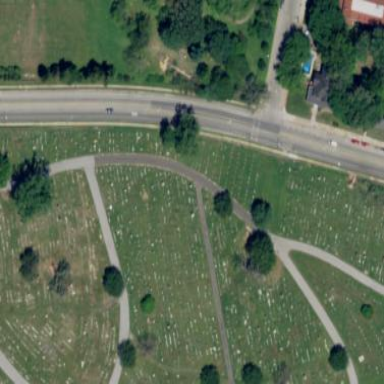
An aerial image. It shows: Sector within cemetery.